Question: Im having a problem with the overflow menu in my device running API 16 Jellybean.
As you can see in the photo below it is rendered with transparent padding. I run the default Blank Activity of Android studio after creating a new project with a minsdk of API 16 and targetsdk of API 23 and this is how the overflow menu looks like. I hope someone can tell me why is this happening.
[screenshot]
[
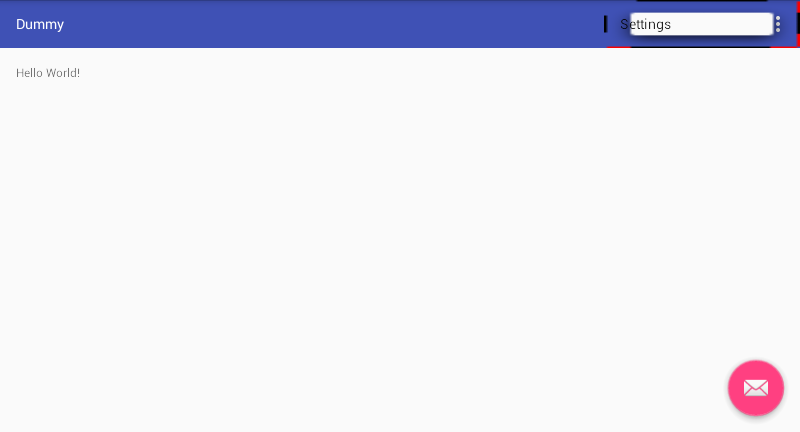
Answer: Thanks Karakuri, your answer solved my problem. I did upgrade to gradle plugin 2.2.0-alpha2 recently and I didn't notice this issue because I was always testing using my other device running API 22. So downgrading it to 2.1.0 solve this issue.